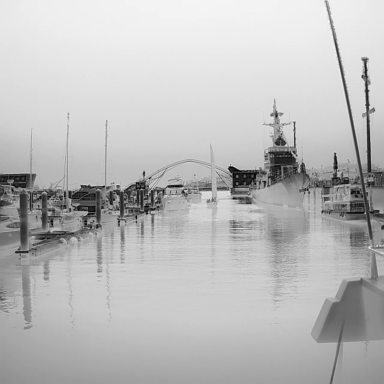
There are nine objects shown in the infrared image, including four sailboats, three canoes, a container_ship, and a warship.